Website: ulta-beauty
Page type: account-selection
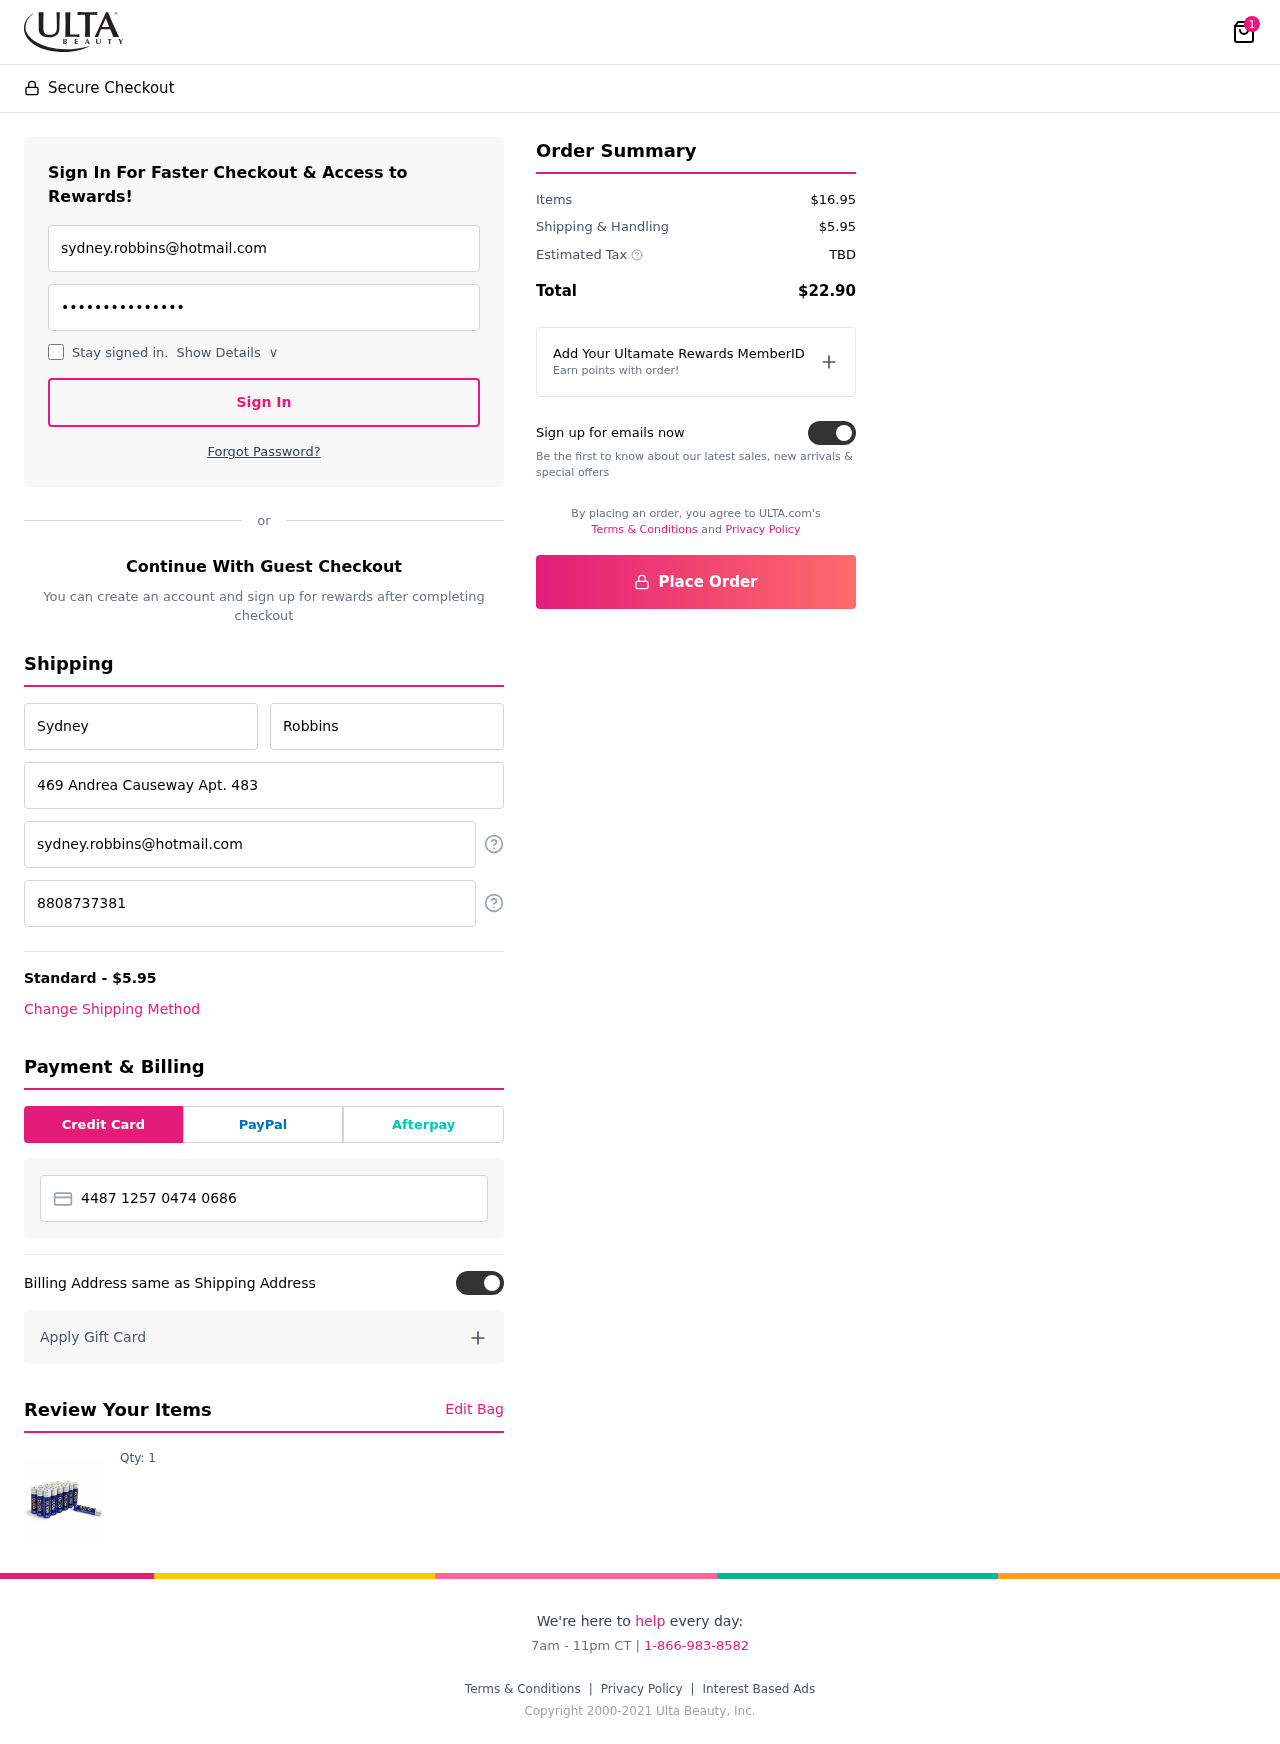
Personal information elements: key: PII_CARD_NUMBER
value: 4487 1257 0474 0686
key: PII_EMAIL
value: sydney.robbins@hotmail.com
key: PII_EMAIL2
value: sydney.robbins@hotmail.com
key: PII_FIRSTNAME
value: Sydney
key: PII_LASTNAME
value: Robbins
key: PII_PHONE
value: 8808737381
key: PII_STREET
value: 469 Andrea Causeway Apt. 483
Product elements: key: PRODUCT1_QUANTITY
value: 1
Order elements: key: ORDER_NUM_ITEMS
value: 1
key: ORDER_SHIPPING_COST
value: $5.95
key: ORDER_SUBTOTAL
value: $16.95
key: ORDER_TAX
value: TBD
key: ORDER_TOTAL
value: $22.90